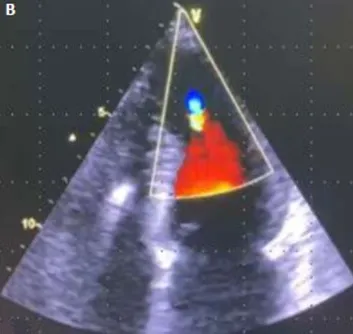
Left ventricular obstruction.
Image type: radiology (ultrasound)